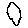
Label: hexagon